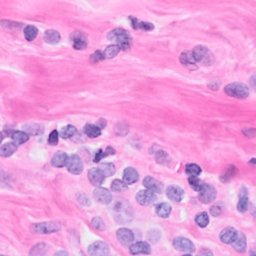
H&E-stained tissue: Breast